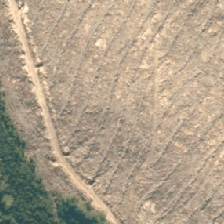
Land cover: harvested_forest